Interaction volume radius: 10 \u00c5
Interaction volume height: 45 \u00c5
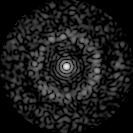
Disorder parameter: 0.8367